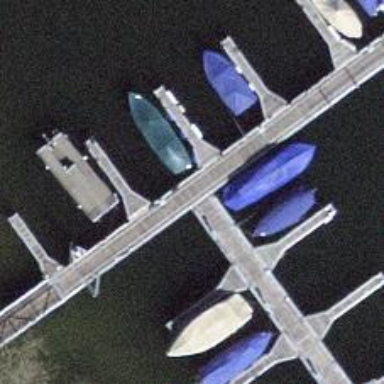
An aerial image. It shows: Man-made pier.